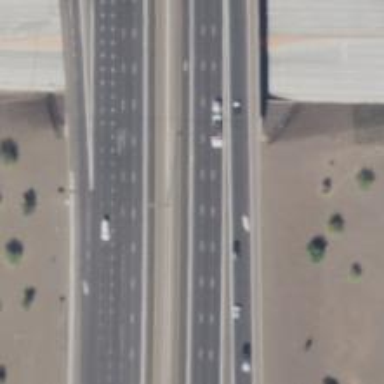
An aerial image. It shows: Asphalt motorway link.